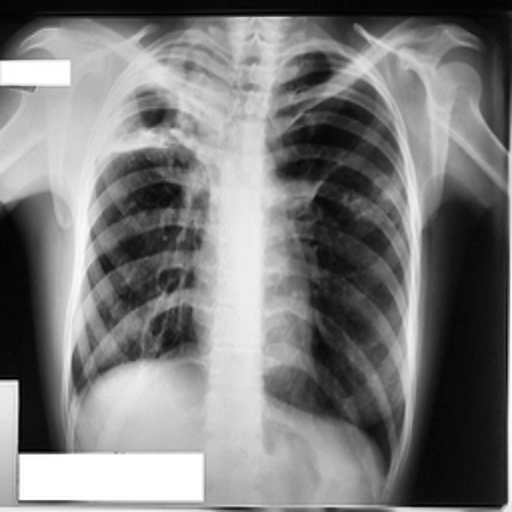
Finding: TUBERCULOSIS